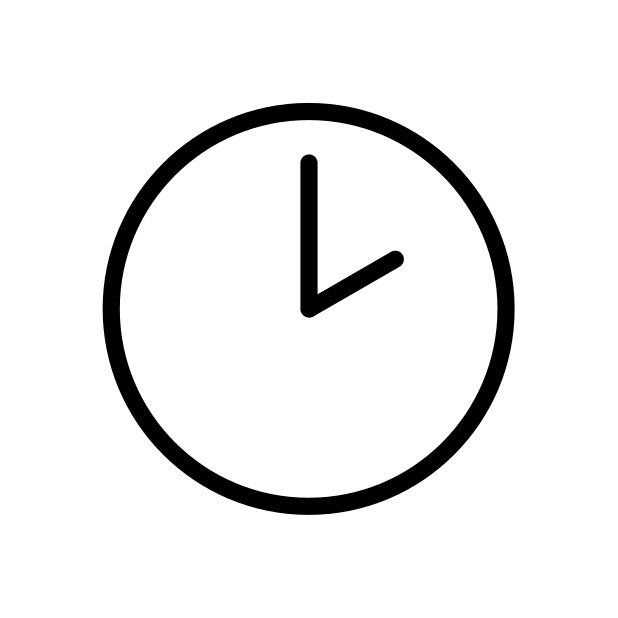
two o’clock